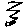
Label: zigzag